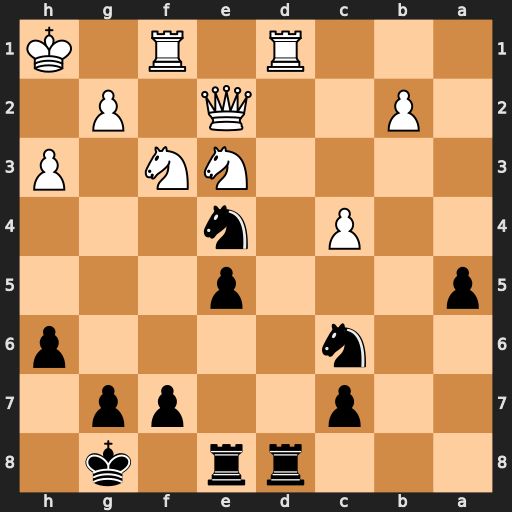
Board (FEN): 3rr1k1/2p2pp1/2n4p/p3p3/2P1n3/4NN1P/1P2Q1P1/3R1R1K
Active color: b
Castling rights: -
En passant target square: -
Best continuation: Ng3+ Kh2 Nxe2